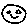
Label: smiley face